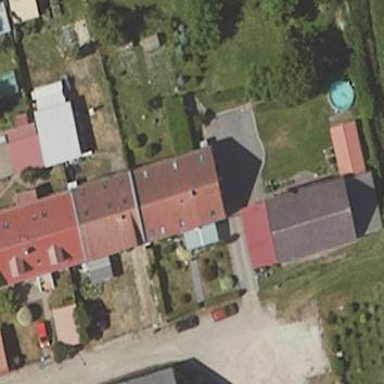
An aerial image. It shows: Terrace building.